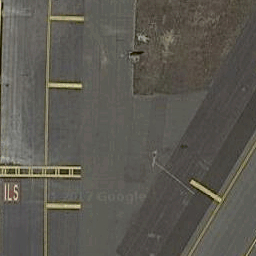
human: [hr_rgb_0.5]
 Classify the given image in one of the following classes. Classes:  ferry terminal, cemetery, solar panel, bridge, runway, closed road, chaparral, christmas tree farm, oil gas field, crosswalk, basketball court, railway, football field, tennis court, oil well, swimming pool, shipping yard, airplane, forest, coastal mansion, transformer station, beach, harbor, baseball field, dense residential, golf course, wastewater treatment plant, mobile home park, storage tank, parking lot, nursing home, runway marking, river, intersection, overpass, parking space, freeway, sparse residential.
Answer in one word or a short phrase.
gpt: runway marking